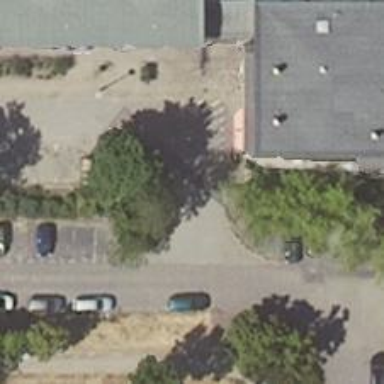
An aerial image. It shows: Parking aisle designated as service road.